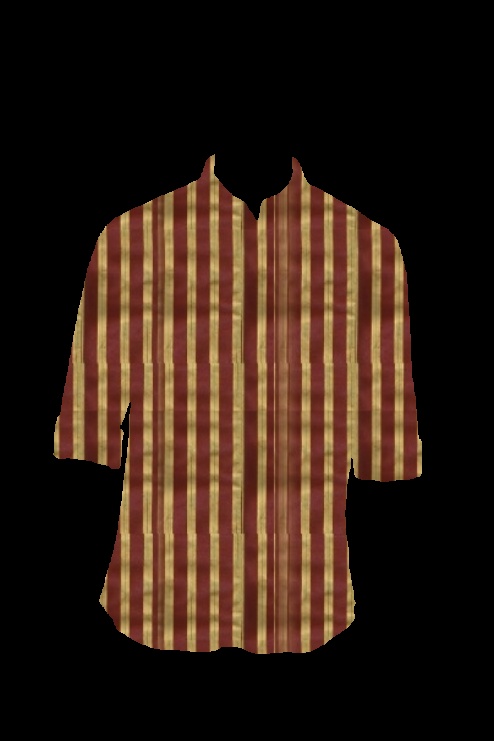
burgundy gold stripe tee